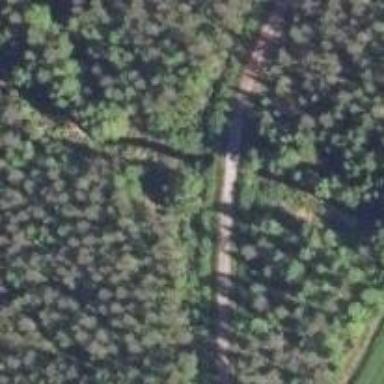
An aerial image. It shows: Culvert tunnel.